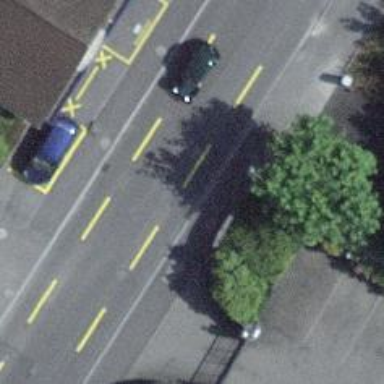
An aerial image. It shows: Asphalt road with primary highway designation and exclusive lanes for cycling on both sides.